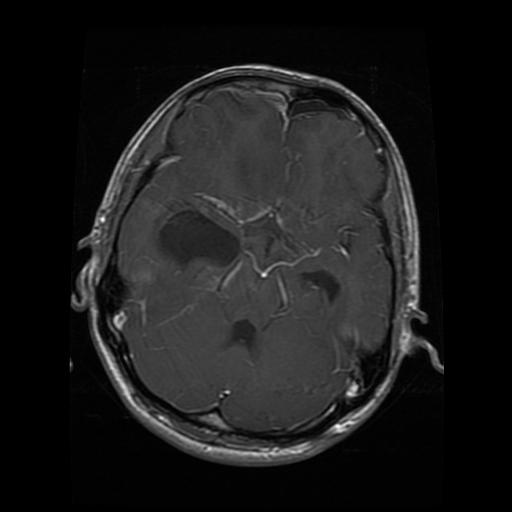
Label: glioma